Question:
<URL>
I have this Collapsible tree and it is expanding dynamically on click on each node. When the no. of nodes keeps on increasing in horizontal direction then I need to add the drag functionality using D3 in-built drag event. I took help from old similar questions including:
1. Avoid jumping of an SVG Text with text-anchor while dragging
2. D3.js Zooming and panning a collapsible tree diagram
But at the end after lots of searching and hit-trials I got the required functionality using :
'''
d3.select("svg")
.call(d3.behavior.drag()
.origin(function() {
var t = d3.transform(d3.select(this).attr("transform"));
return {x: t.translate[0], y: t.translate[1]}})
.on("drag", dragmove));
function dragmove() {
var x = d3.event.x;
var y = d3.event.y;
d3.select("svg g").attr("transform", "translate(" + x + "," + y + ")");
}
'''
But with this code also when I try to drag the tree then it jumps from current mouse position to extreme left or right side of the frame and also when the tree is 8-9 nodes deep horizontally, the drag functionality would not be able to take me to the extreme end node.
So is there any way to control this dragging so that there is minimum possible jumping and smooth dragging to the end node of the tree?
Any help would be appreciated.
!!!
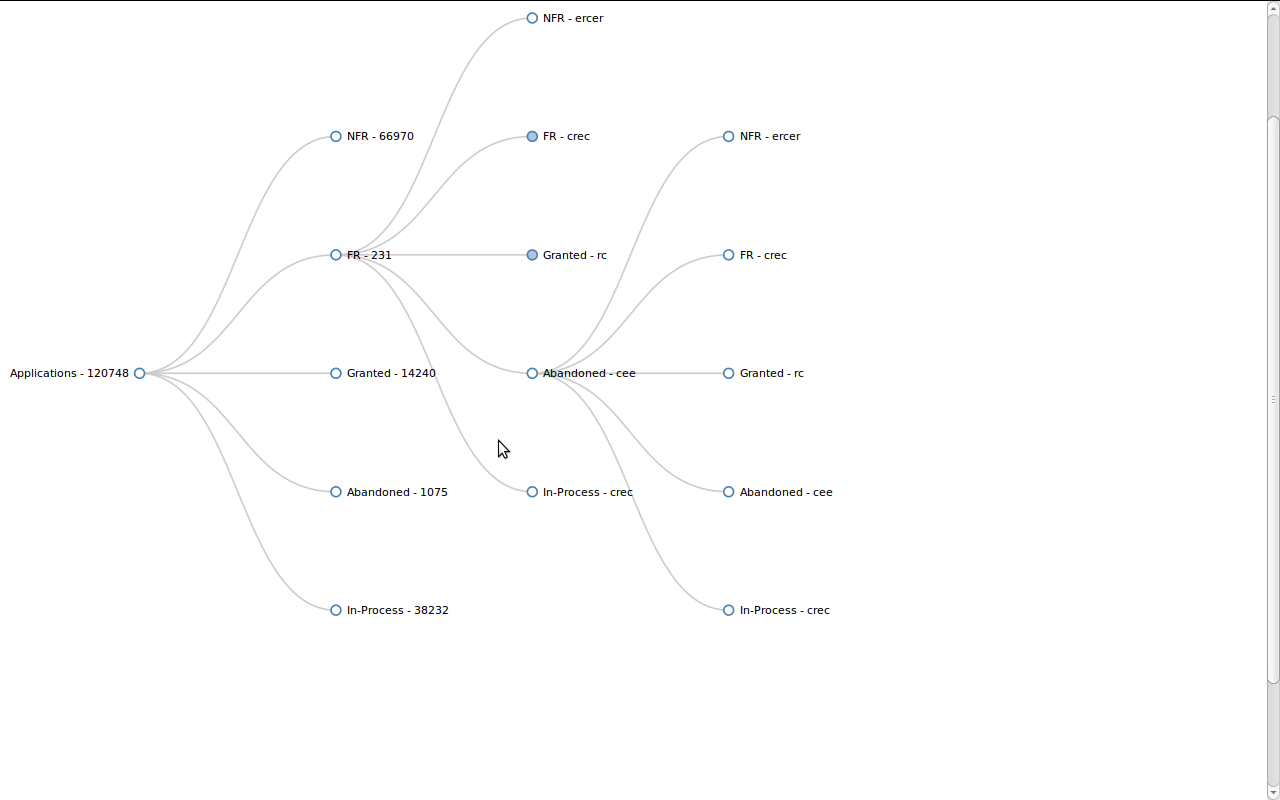
Answer: This can be done using 'jquery-UI' draggable behaviour.
'''
$('#div-containing-svg')
.draggable({axis: "x"})
.bind('mousedown', function(event, ui){
$(event.target.parentElement).append( event.target );
})
.bind('drag', function(event, ui){
// update left and top
event.target.setAttribute('x', ui.position.left);
event.target.setAttribute('y', ui.position.top);
});
'''
Also the canvas size of the div-conatining-svg must be such that it can be seen when dragged.So size must also need to be controlled.